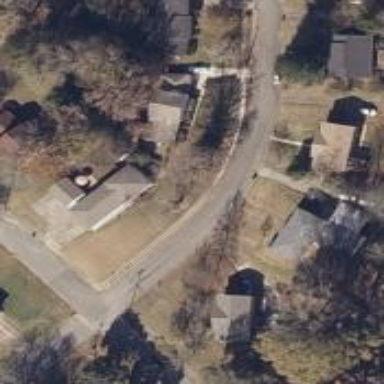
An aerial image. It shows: Residential road with sidewalk on the left side.